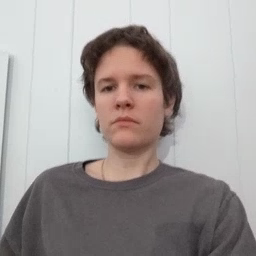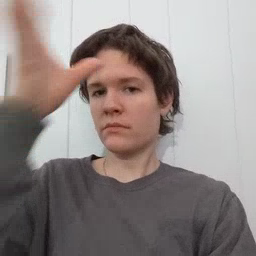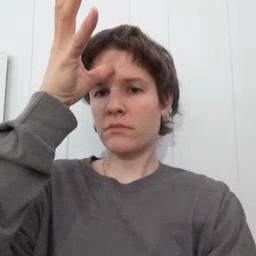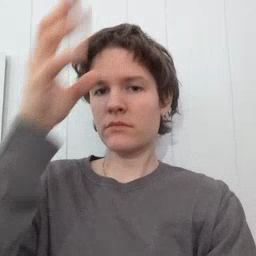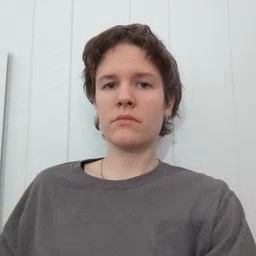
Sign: dad